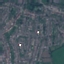
Land use / land cover: Residential